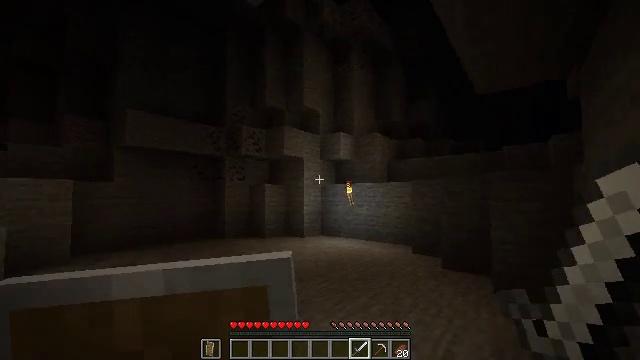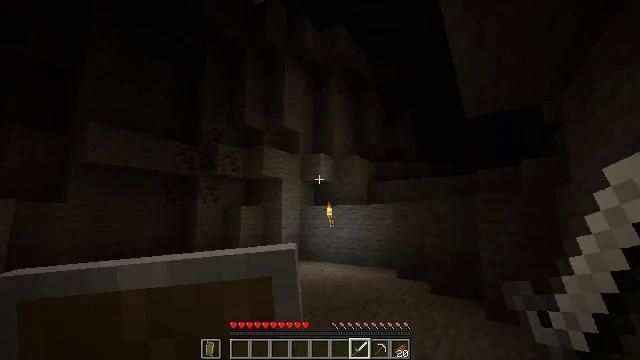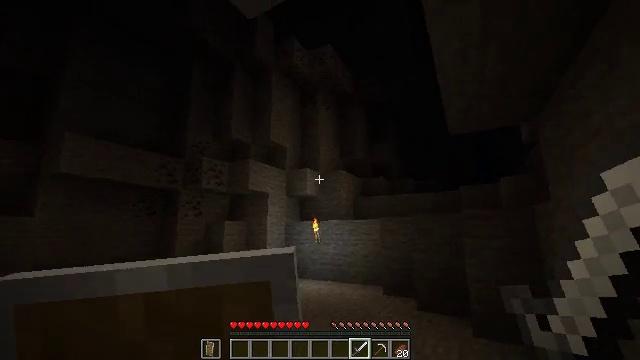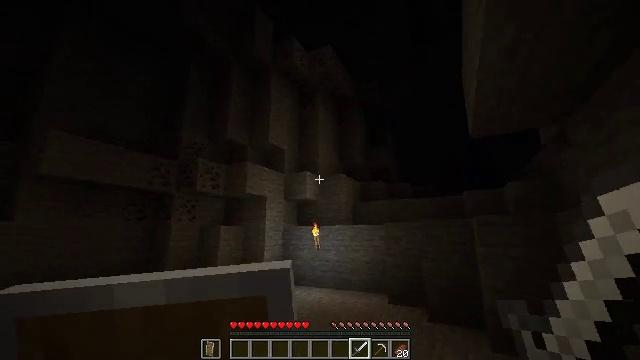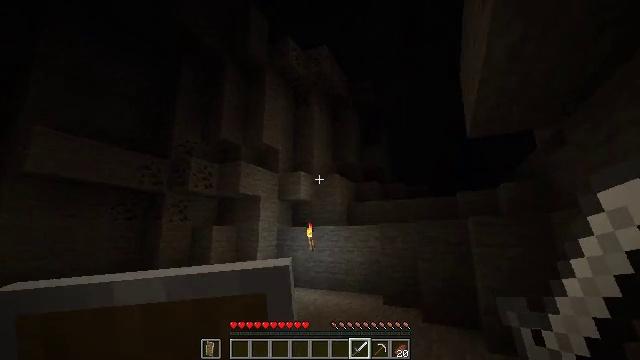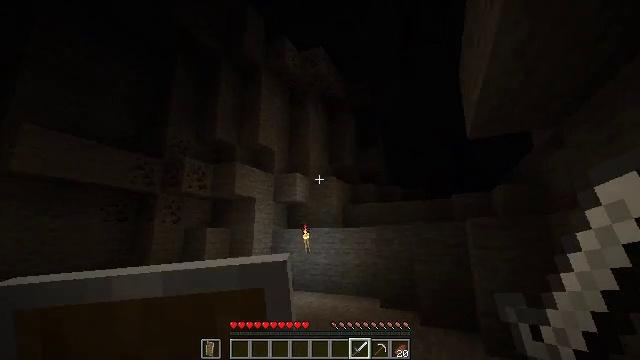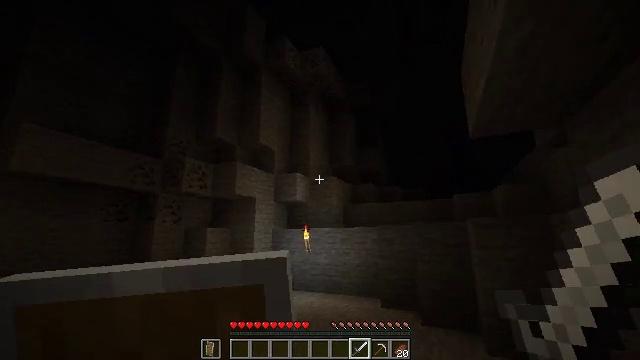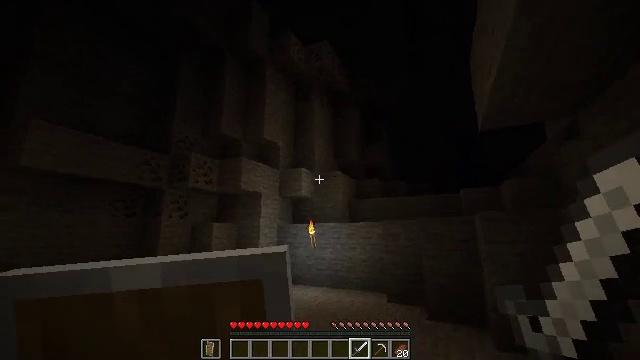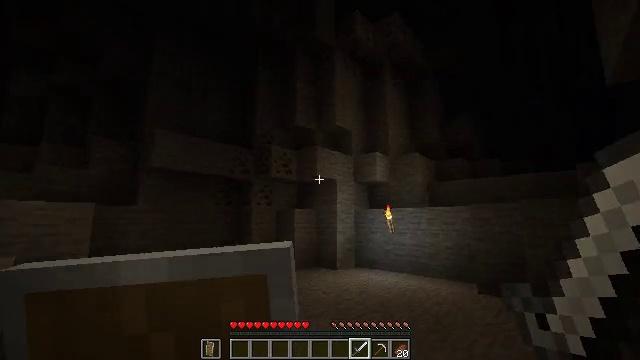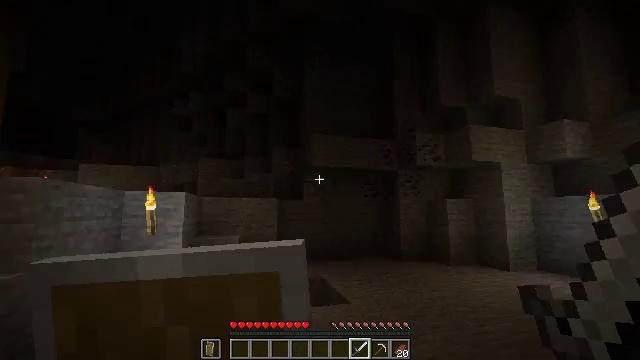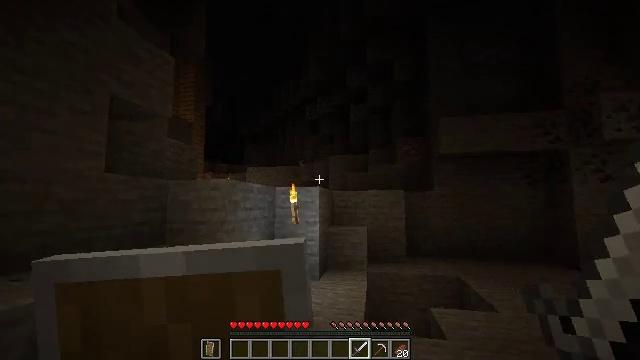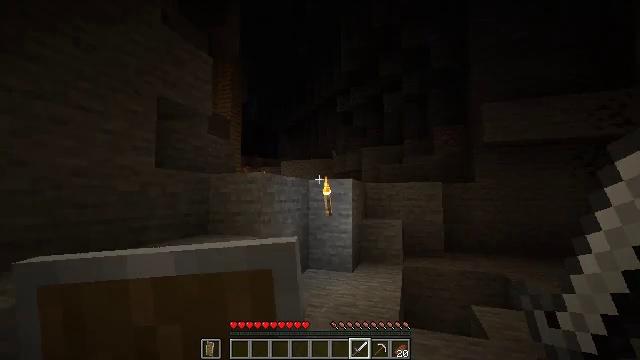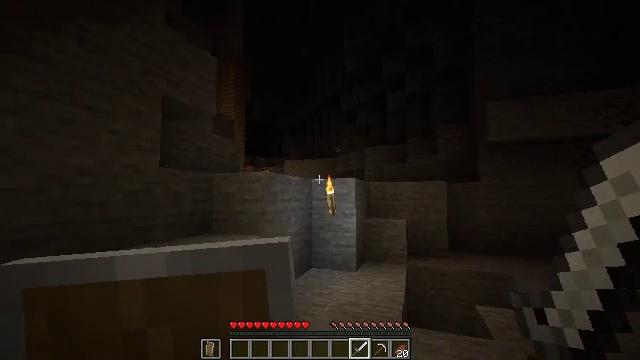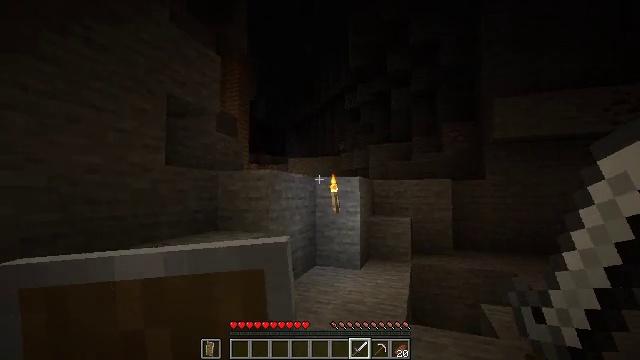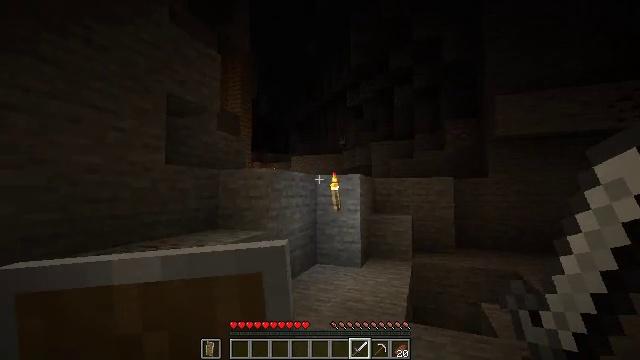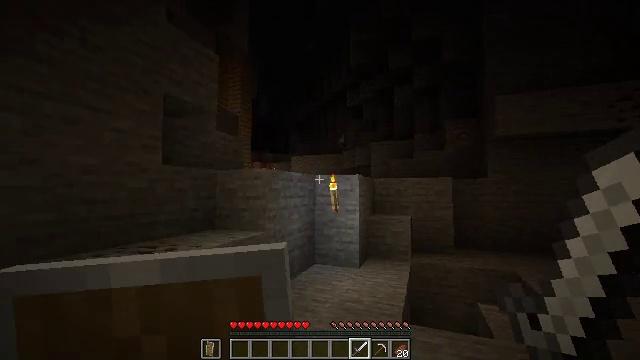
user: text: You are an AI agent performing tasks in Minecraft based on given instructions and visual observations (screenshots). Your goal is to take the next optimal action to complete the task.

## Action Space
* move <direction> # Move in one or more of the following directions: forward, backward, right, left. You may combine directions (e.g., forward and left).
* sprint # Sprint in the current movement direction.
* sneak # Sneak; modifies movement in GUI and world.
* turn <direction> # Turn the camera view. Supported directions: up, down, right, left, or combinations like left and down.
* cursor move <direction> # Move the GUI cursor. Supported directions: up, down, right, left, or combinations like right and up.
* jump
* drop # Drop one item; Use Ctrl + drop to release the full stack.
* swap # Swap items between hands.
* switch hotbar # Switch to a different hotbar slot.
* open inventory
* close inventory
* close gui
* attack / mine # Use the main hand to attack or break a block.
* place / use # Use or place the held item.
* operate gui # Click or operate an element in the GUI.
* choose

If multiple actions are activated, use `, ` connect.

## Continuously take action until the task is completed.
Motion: motion action
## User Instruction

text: Attack the spawner to disable it.
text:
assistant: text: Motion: move forward and move left, turn right and up
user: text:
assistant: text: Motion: move forward and move left, turn right and up
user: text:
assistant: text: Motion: move forward and move left, turn right and up
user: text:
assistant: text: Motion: turn right
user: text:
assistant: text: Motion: turn right
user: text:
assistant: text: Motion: no_op
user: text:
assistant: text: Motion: turn left and down
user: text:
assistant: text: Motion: turn left and down
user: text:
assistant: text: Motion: turn left and down
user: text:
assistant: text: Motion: turn left and down
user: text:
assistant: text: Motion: turn left and down
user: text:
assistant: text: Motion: no_op
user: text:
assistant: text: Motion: no_op
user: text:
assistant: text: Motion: move right
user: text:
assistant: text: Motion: move forward and move right
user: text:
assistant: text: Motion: move forward and move right
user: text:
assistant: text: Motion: move forward and move right, turn left
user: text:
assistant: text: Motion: move forward and move right, turn left
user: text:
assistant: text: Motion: move forward, turn left
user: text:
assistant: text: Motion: move forward, turn left
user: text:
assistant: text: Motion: move forward
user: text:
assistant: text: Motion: move forward, turn left
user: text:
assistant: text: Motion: move forward, turn left
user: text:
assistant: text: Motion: move forward, turn left
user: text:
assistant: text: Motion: move forward and move left, turn left
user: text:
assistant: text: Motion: move forward and move left
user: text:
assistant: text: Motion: move forward and move left
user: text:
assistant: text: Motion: move forward and move left
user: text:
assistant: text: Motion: move forward, turn right
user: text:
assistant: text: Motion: move forward, turn right